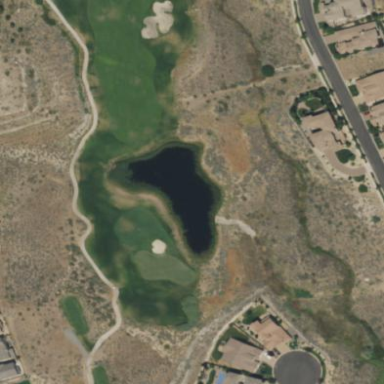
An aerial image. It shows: Picturesque scene of golf course with lateral water hazard.